Question: Please have a look at the following code
'''
<LinearLayout xmlns:android="http://schemas.android.com/apk/res/android"
xmlns:tools="http://schemas.android.com/tools"
android:layout_width="match_parent"
android:layout_height="match_parent"
android:orientation="vertical"
>
<LinearLayout
android:layout_width="match_parent"
android:layout_height="wrap_content"
android:orientation="horizontal"
>
<TextView
android:layout_width="wrap_content"
android:layout_height="wrap_content"
android:text="@string/firstNumber"
/>
<EditText
android:id="@+id/firstNumberTxt"
android:layout_width="match_parent"
android:layout_height="wrap_content"
/>
</LinearLayout>
<LinearLayout
android:layout_width="match_parent"
android:layout_height="wrap_content"
android:orientation="horizontal"
>
<TextView
android:layout_width="wrap_content"
android:layout_height="wrap_content"
android:text="@string/secondNumber"
/>
<EditText
android:id="@+id/secondNumberTxt"
android:layout_width="match_parent"
android:layout_height="wrap_content"
/>
</LinearLayout>
<RadioGroup
android:id="@+id/radioGroup"
android:layout_width="wrap_content"
android:layout_height="wrap_content"
android:orientation="horizontal"
>
<RadioButton
android:id="@+id/sum"
android:layout_width="wrap_content"
android:layout_height="wrap_content"
android:text="@string/sum"
/>
<RadioButton
android:id="@+id/min"
android:layout_width="wrap_content"
android:layout_height="wrap_content"
android:text="@string/min"
/>
<RadioButton
android:id="@+id/max"
android:layout_width="wrap_content"
android:layout_height="wrap_content"
android:text="@string/max"
/>
<RadioButton
android:id="@+id/dev"
android:layout_width="wrap_content"
android:layout_height="wrap_content"
android:text="@string/dev"
/>
</RadioGroup>
</LinearLayout>
'''
The output GUI of this code is attached as an image

However, you can see that one text box is starting before the other one, making the GUI ugly. I need to display the textboxes in the same column, in a one straight line. For an example, if the text box 1 is starting at X=1 and Y=1, the second textbox should start in X=1 and Y=2, this example is in case of Java. Please help!
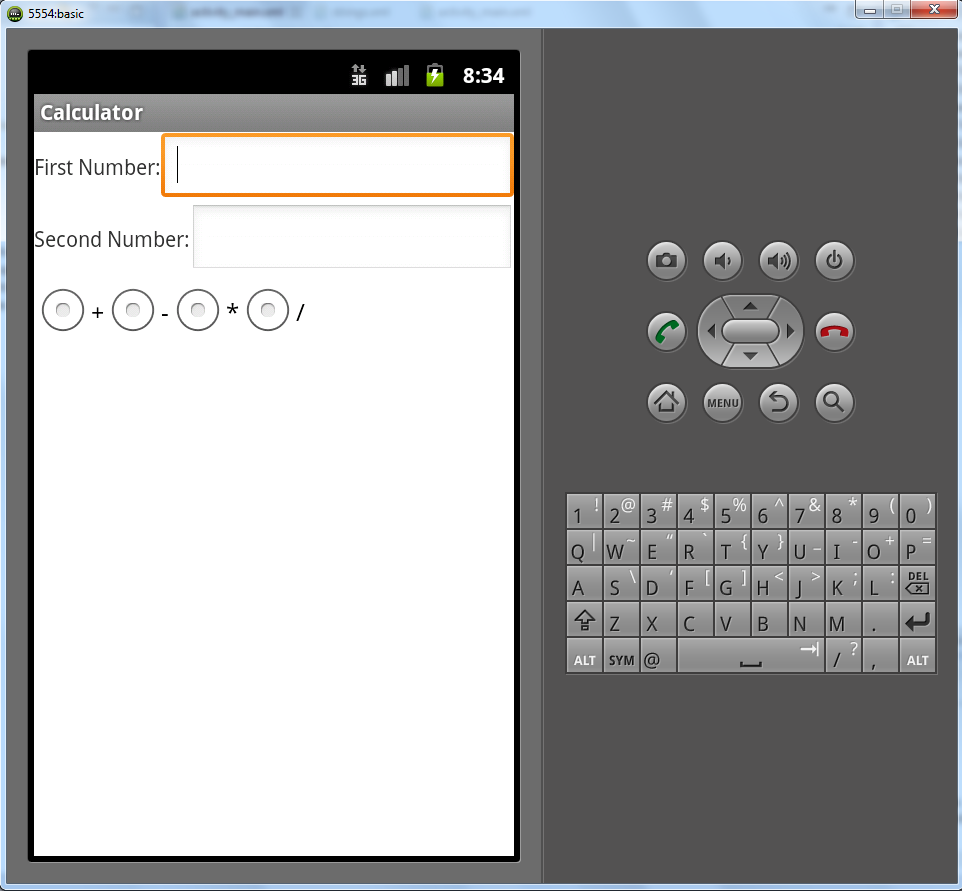
Answer: Use fixed size for your TextViews (e.g. 'android:layout_width="20dip"' for both Views). Or use <URL> for displaying two columns: the first column will store TextViews, the second one will have EditTexts.